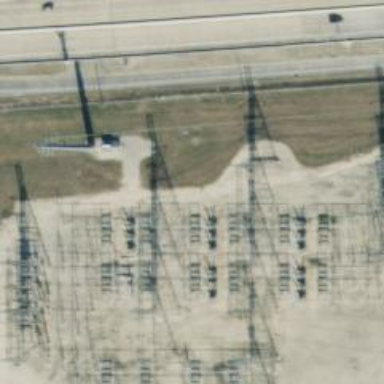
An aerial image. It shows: Switch for power supply.